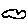
Label: cloud